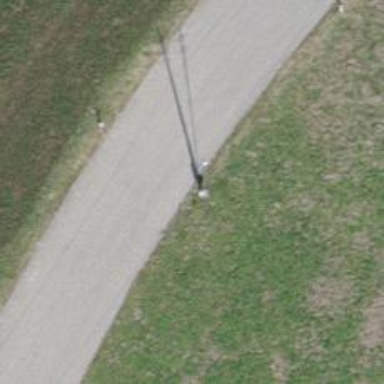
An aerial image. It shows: Power pole.